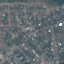
Label: Residential